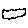
Label: cloud